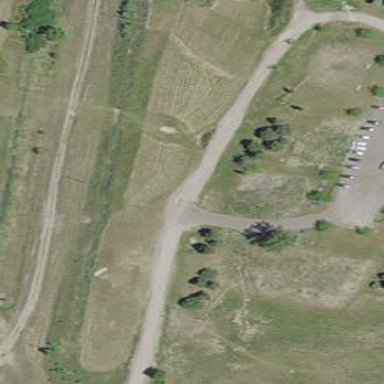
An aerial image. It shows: Grassy area designated as golf fairway.